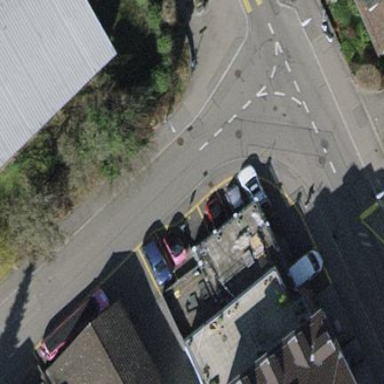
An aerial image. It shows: View of roof of building.